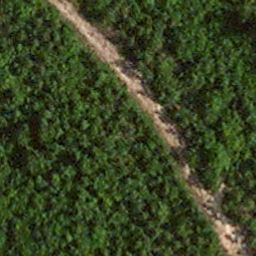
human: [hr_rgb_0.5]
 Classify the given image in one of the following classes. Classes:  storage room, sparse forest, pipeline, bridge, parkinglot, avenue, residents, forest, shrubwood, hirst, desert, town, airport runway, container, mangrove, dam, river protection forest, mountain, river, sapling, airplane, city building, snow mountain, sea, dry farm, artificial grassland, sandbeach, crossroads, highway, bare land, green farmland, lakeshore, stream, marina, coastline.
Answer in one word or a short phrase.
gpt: avenue